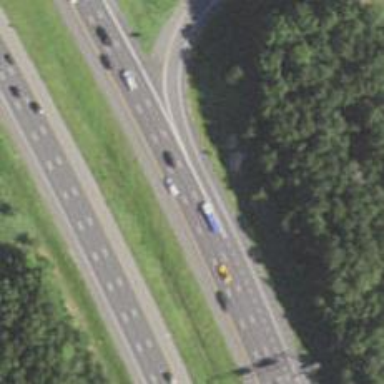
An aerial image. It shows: Motorway junction.